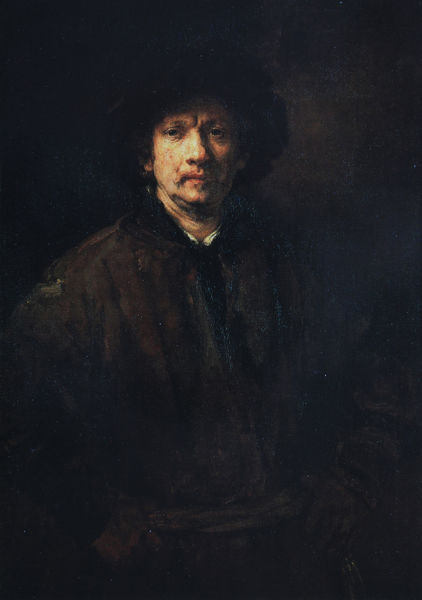
Titel: Großes Selbstbildnis
Künstler: Rembrandt
Standort: Wien
Institution: Kunsthistorisches Museum
Schlagwörter: blau, dunkel, mann, schatten, braun, hell, hut, licht, mund, nase, schwarz, weiss, gürtel, rot, bart, hemd, kappe, mütze, arme, augen, barock, gesicht, kragen, mensch, rembrandt, bildnis, hals, holland, portrait, porträt, haare, mantel, frontal, lippen, ohren, düster, falte, hemdkragen, oberkörper, selbstporträt, selbstbildnis, niederländisch, selbstportrait, beleuchtet, porttrait, pekz, rembrandt van rijn, van rijn, hkragen, schattenhjm